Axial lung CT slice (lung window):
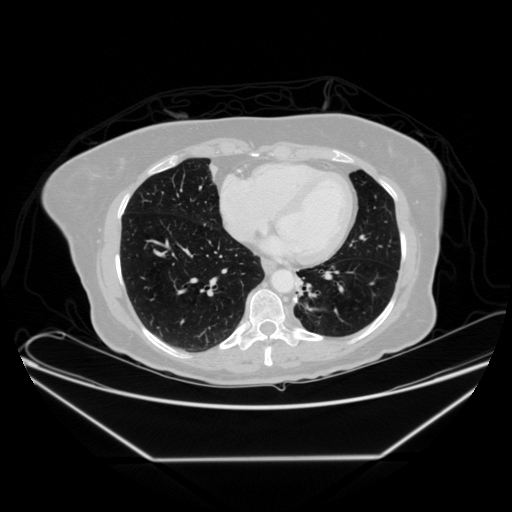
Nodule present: no